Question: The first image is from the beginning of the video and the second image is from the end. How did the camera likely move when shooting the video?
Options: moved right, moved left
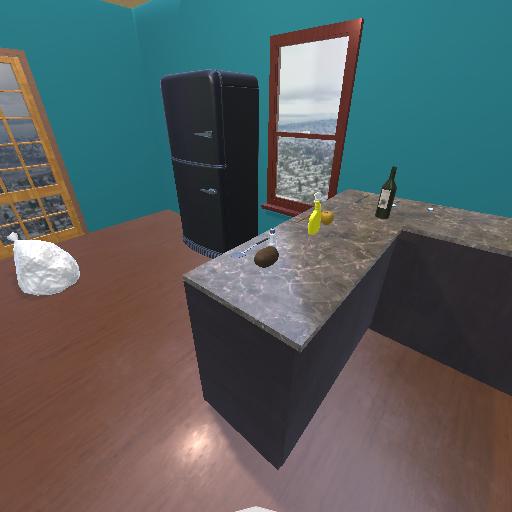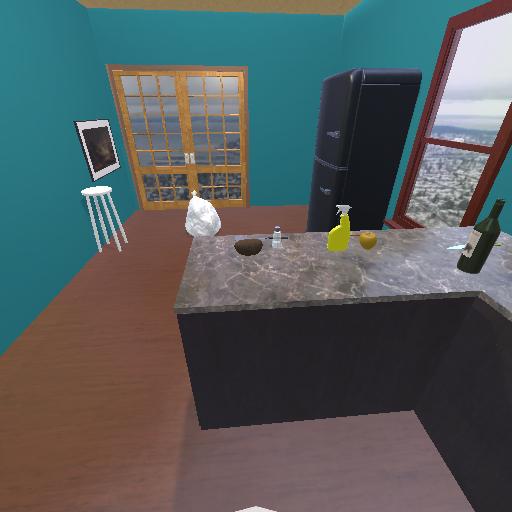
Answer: moved right